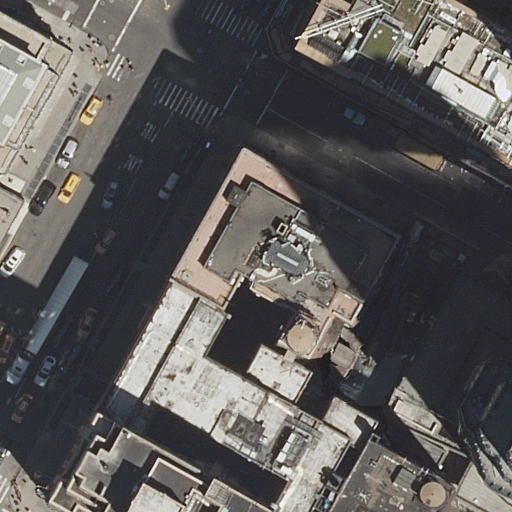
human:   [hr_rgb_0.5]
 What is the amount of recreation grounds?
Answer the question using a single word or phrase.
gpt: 0

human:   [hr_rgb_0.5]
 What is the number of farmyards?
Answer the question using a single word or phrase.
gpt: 0

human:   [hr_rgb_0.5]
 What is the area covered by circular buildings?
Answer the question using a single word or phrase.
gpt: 0m2

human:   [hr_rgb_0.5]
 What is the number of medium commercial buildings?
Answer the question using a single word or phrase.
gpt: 0

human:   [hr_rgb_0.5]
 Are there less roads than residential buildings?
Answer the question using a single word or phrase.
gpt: yes

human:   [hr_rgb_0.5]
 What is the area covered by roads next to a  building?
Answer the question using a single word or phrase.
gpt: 0m2

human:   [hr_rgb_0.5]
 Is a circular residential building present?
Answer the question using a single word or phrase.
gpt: no

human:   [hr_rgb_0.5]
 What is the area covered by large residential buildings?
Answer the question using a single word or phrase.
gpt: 3500m2

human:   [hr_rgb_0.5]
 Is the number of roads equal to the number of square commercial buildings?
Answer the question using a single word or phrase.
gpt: no

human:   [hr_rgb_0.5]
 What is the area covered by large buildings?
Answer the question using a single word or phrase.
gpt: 4506m2

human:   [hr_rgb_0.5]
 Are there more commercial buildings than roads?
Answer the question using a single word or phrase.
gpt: no

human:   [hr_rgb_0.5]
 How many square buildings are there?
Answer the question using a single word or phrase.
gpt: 0

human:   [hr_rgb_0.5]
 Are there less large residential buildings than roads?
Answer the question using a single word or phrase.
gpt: no

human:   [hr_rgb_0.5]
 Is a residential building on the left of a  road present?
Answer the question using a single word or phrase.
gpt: yes

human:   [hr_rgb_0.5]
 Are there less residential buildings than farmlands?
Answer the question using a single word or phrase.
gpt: no

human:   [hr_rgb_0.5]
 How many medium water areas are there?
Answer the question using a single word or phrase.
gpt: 0

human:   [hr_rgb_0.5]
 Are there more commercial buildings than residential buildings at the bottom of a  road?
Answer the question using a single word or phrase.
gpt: no

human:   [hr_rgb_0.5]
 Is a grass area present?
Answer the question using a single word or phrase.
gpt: no

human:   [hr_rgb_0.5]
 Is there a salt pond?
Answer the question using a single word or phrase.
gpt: no

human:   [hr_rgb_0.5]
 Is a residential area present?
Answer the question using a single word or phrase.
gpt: no

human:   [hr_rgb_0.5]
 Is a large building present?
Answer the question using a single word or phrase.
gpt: yes

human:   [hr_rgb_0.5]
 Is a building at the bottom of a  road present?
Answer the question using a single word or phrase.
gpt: yes

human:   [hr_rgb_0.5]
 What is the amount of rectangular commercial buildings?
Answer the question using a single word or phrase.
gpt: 0

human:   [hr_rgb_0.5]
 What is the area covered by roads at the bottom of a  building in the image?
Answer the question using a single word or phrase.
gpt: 0m2

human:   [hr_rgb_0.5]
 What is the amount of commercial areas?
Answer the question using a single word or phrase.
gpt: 0

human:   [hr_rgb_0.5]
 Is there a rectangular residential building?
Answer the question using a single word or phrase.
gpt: yes

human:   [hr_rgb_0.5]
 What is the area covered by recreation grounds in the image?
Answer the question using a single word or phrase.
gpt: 0m2

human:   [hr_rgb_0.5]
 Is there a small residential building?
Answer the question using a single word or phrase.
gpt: no

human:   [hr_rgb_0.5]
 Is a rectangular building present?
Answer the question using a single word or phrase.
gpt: yes

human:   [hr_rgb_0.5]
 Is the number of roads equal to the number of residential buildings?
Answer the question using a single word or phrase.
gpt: no

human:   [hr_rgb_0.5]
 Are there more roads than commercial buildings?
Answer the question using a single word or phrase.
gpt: yes

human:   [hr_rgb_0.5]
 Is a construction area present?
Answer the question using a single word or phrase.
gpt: no

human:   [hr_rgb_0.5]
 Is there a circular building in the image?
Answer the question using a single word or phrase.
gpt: no

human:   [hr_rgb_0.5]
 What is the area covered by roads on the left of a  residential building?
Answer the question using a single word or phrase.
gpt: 0m2

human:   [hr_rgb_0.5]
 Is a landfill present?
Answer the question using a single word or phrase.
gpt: no

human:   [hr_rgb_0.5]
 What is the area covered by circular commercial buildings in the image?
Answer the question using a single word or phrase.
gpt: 0m2